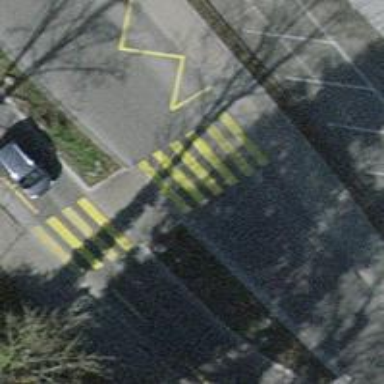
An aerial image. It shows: Marked road crossing with pedestrian island.